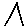
Label: line